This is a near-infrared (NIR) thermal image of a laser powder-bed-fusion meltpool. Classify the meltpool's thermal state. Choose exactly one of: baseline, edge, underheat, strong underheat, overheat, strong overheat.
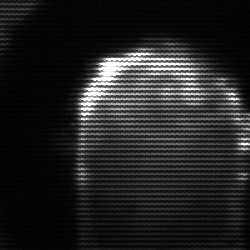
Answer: baseline